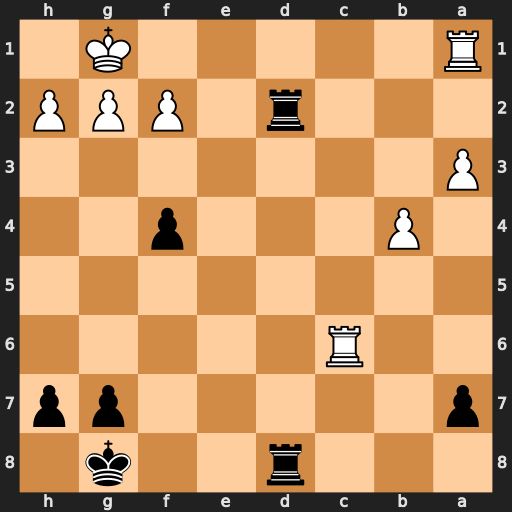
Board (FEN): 3r2k1/p5pp/2R5/8/1P3p2/P7/3r1PPP/R5K1
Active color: b
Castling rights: -
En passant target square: -
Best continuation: Rd1+ Rxd1 Rxd1#